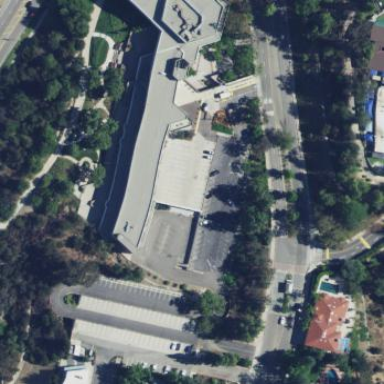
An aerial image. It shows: College building.